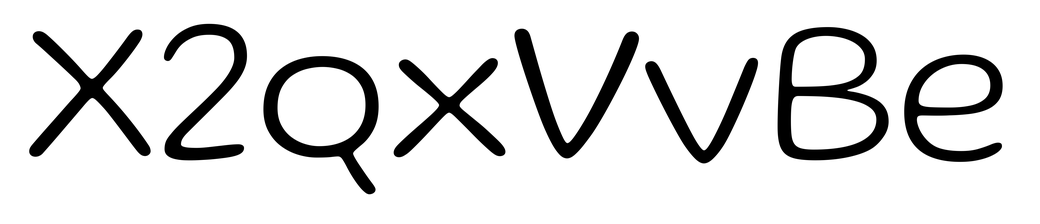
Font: Gluten_ExtraLight